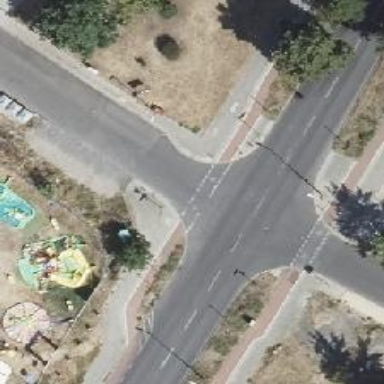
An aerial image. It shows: Road with "give way" sign.